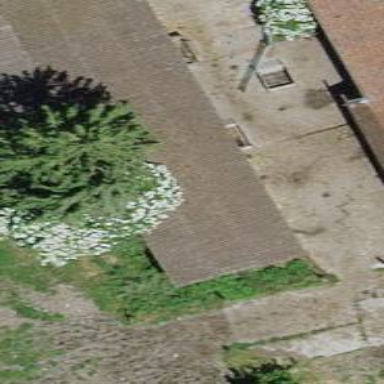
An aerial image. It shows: Farm auxiliary building.